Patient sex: F
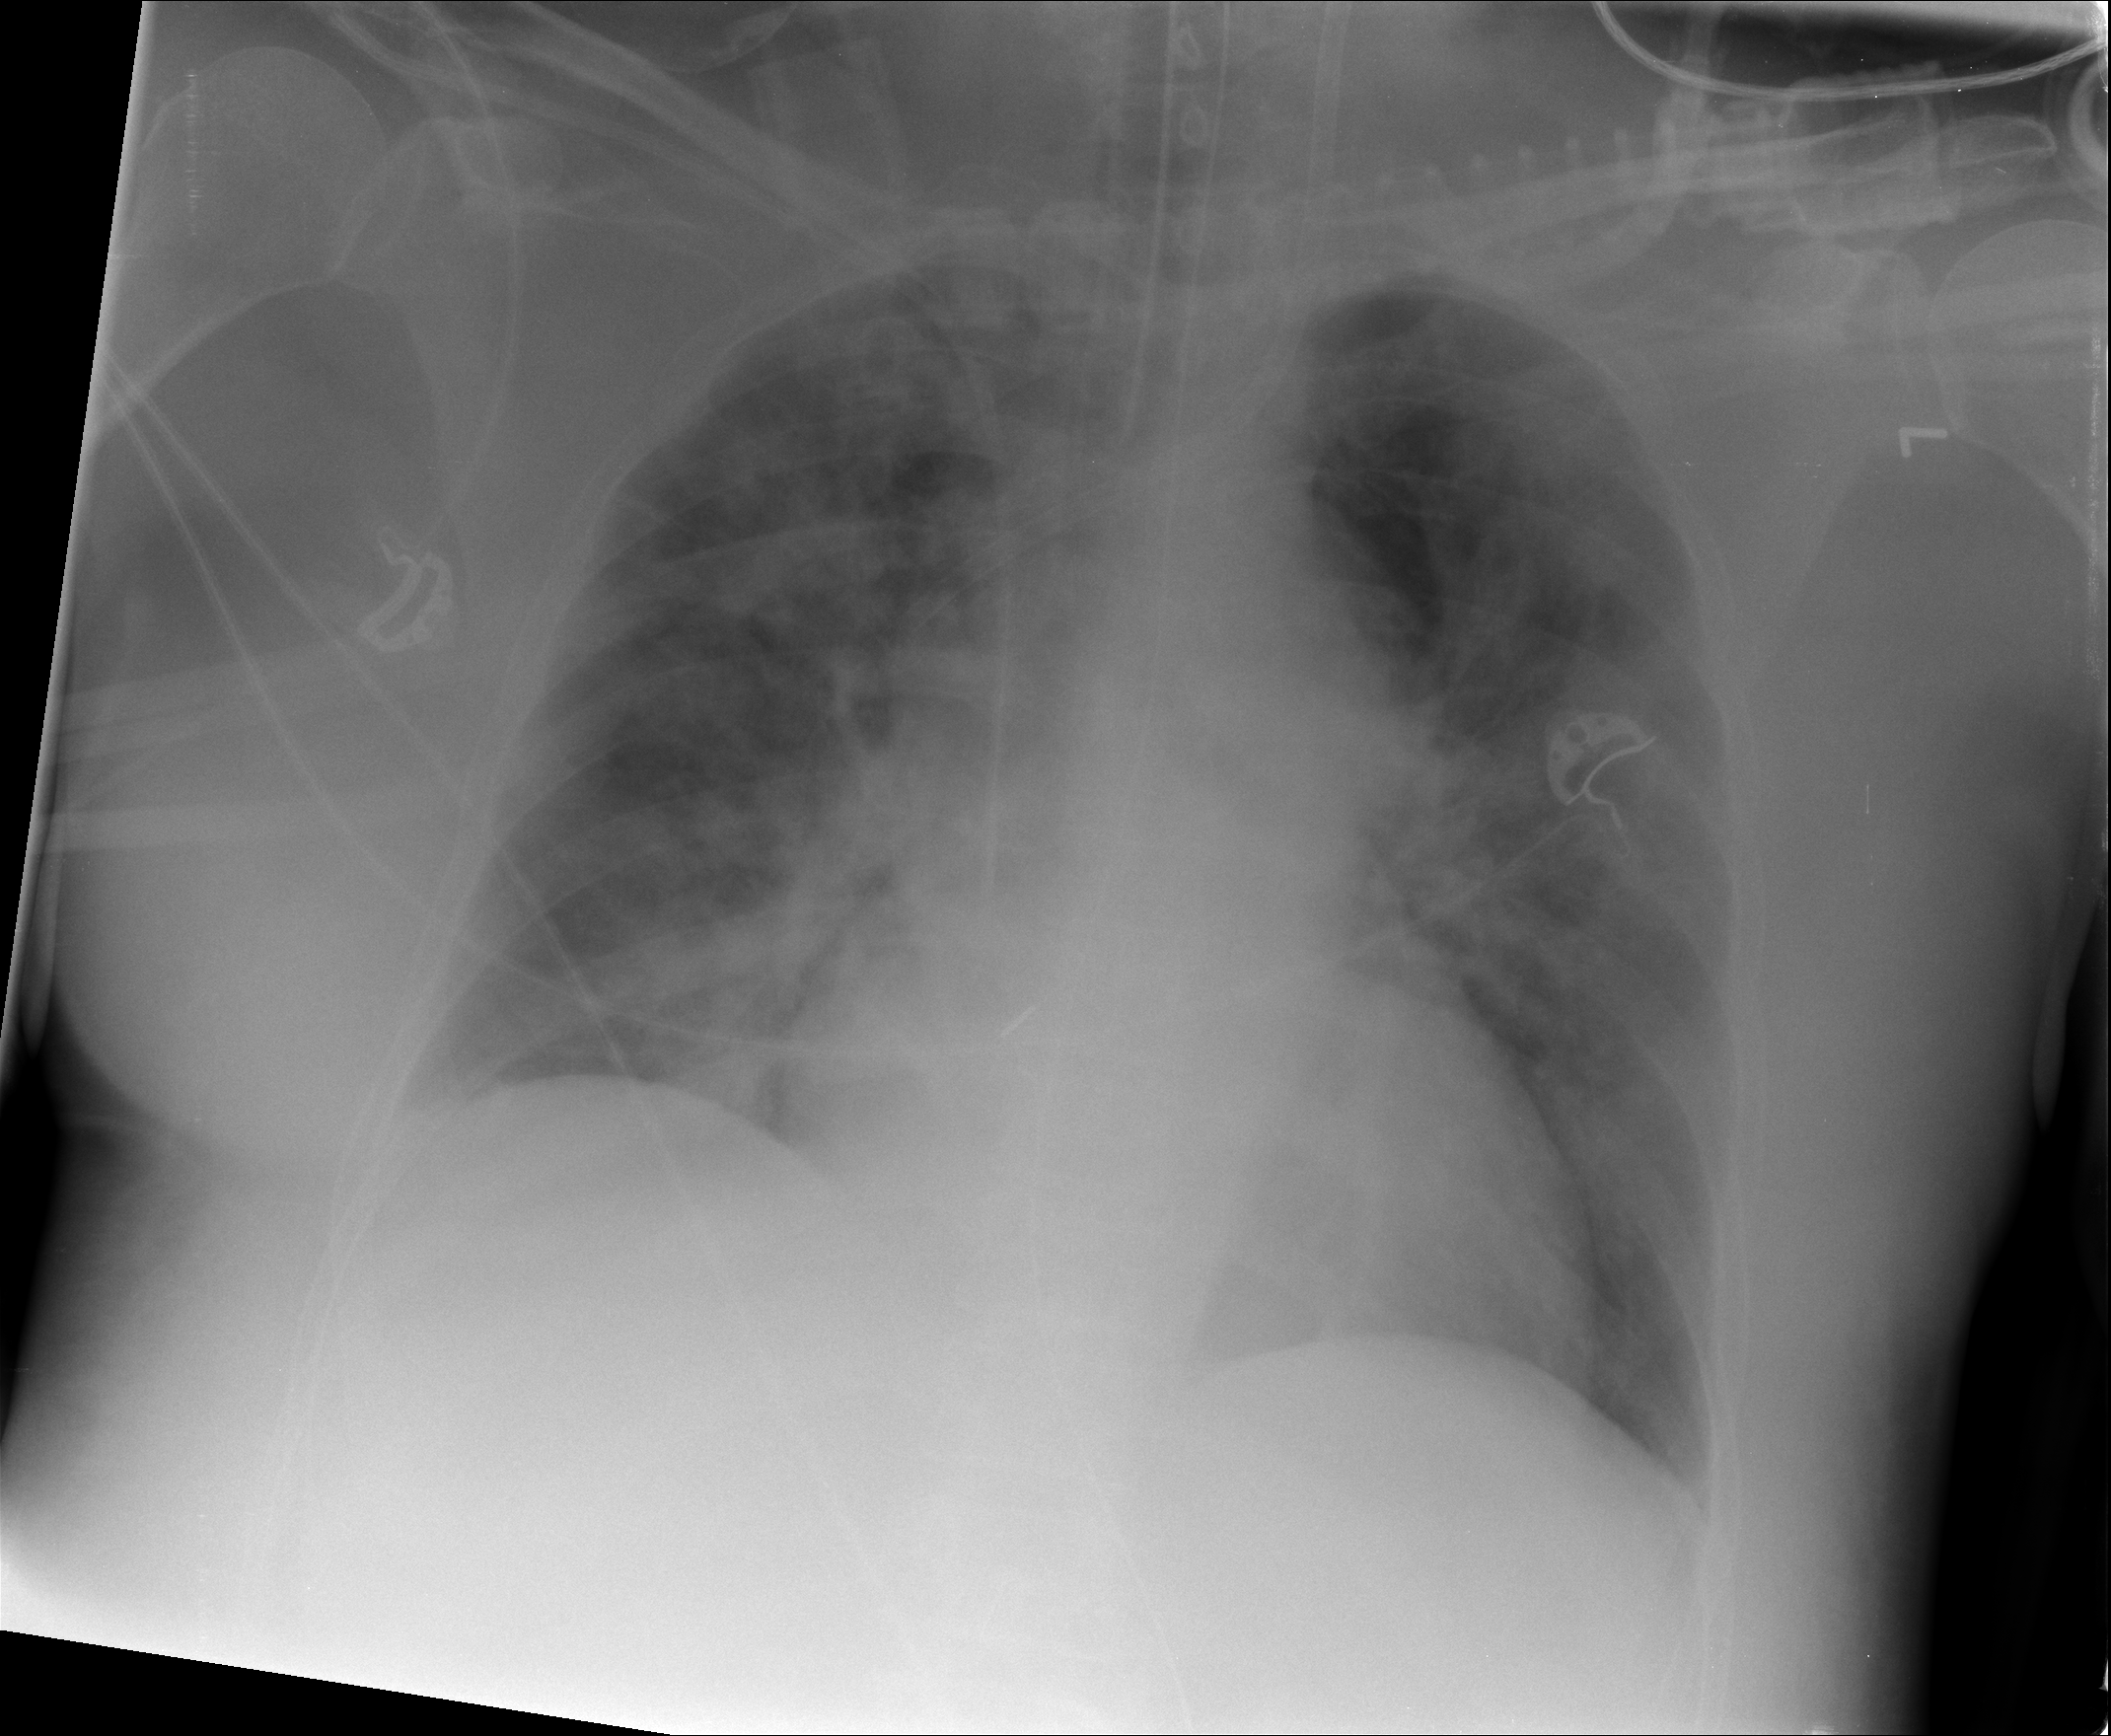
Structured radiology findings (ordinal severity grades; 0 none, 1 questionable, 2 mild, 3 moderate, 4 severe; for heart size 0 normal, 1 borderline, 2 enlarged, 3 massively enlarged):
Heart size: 2
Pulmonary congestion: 0
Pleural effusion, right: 0
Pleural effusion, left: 0
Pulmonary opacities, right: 3
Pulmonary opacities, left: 3
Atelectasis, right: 2
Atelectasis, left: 2